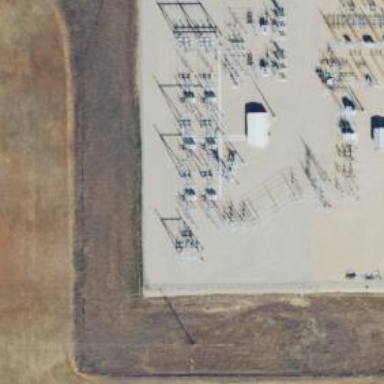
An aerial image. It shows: Switch for power supply.